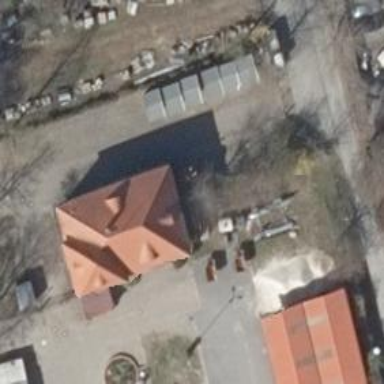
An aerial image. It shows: Building with building yard.